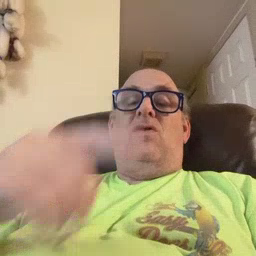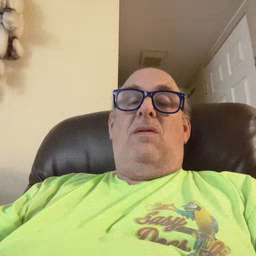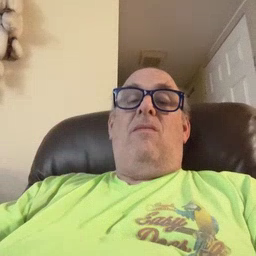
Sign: first